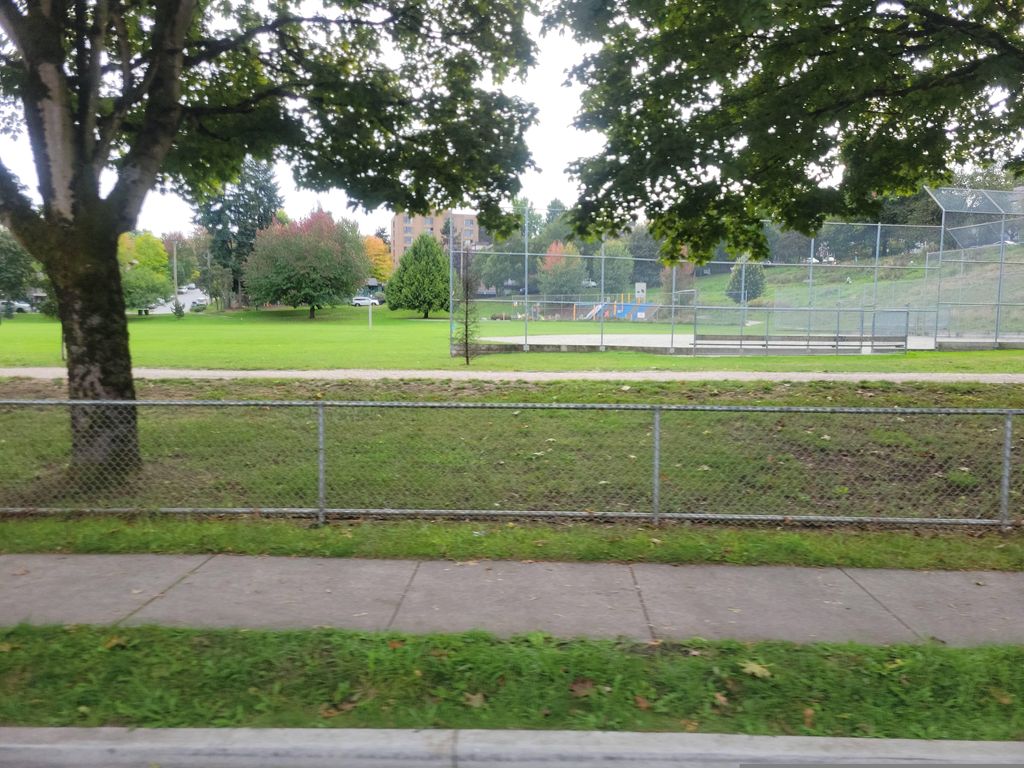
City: vancouver